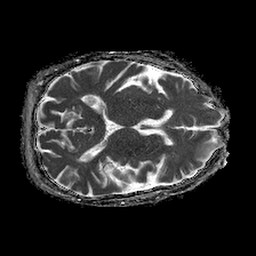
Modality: ADC
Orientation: axial
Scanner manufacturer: philips
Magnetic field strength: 1.5 T
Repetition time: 4.6 s
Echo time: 0.08517 s